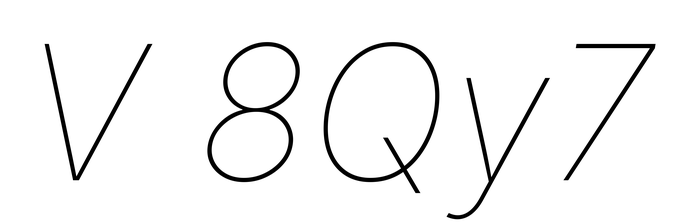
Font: Inter-Italic_Thin_Italic